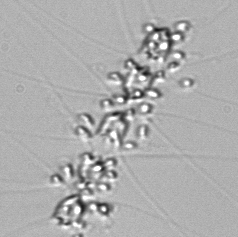
Label: Chaetoceros_didymus_TAG_external_flagellate